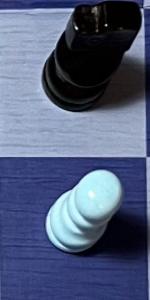
Label: Pawn_White